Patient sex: M
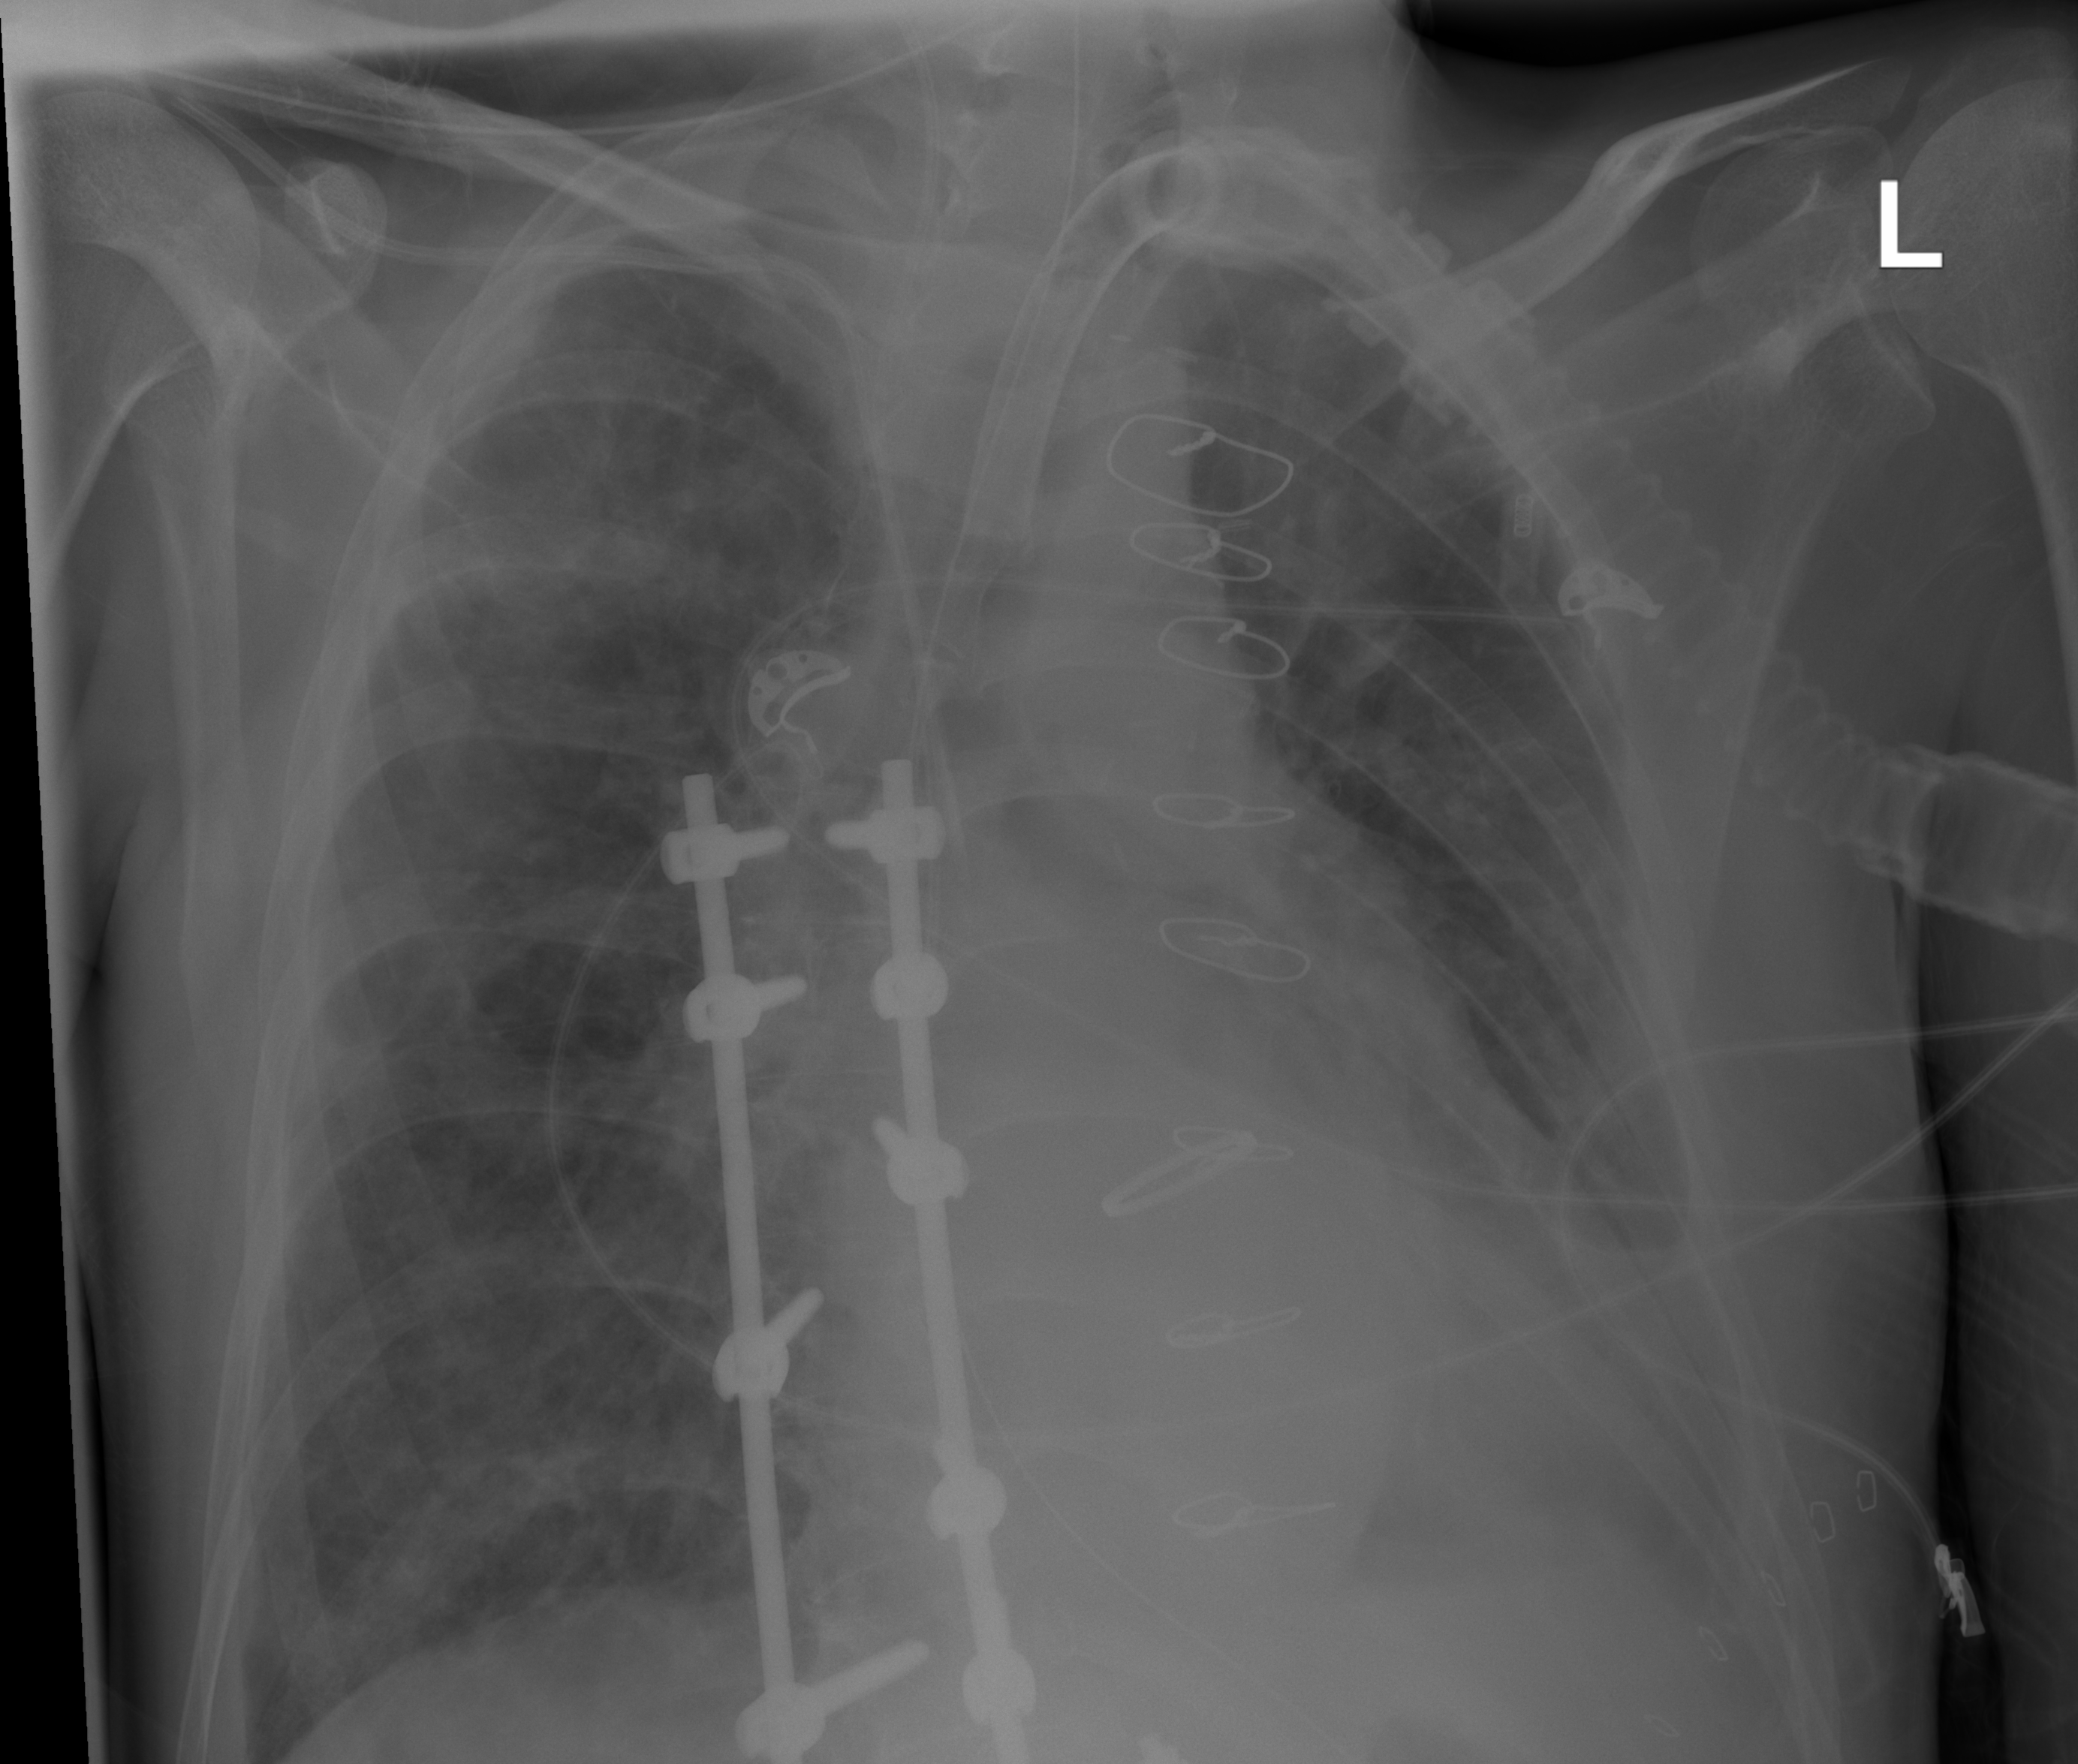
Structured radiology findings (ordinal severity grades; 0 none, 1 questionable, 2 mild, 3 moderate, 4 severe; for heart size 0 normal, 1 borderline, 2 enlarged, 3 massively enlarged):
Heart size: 0
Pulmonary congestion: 2
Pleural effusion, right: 0
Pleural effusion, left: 2
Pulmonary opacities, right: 2
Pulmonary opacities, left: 2
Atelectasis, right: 0
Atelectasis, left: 2